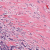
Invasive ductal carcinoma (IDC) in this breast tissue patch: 1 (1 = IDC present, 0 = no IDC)